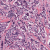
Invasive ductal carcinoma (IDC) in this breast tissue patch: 1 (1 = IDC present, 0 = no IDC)